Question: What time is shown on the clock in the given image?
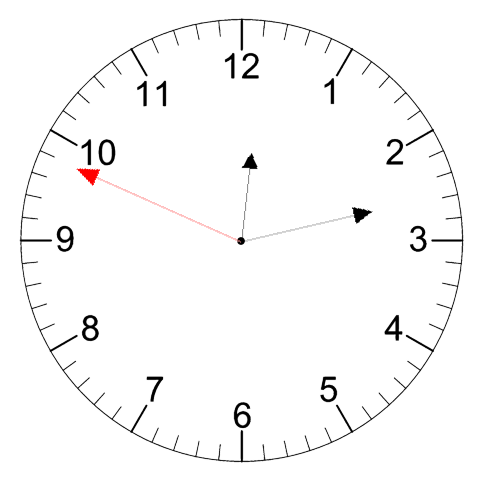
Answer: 12:12:49